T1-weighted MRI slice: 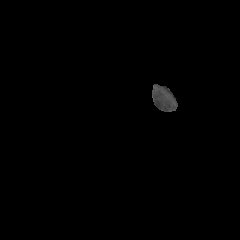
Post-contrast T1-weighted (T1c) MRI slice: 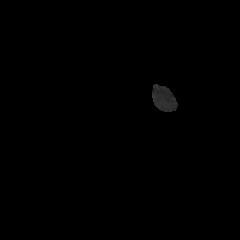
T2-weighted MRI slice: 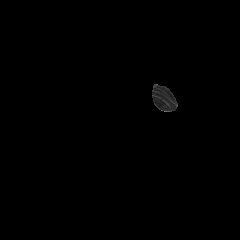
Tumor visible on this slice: no